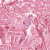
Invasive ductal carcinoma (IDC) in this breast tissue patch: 0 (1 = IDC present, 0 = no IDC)